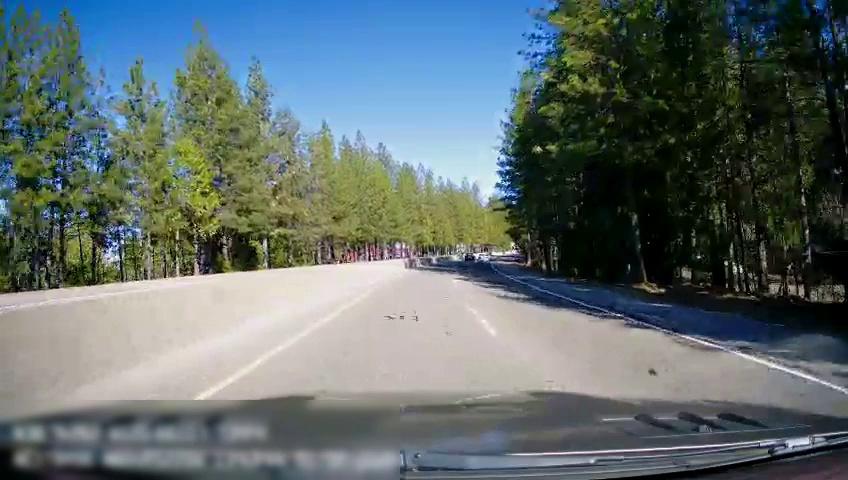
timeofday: Day
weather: Sunny
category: Drivable Space
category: Drivable Space
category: Drivable Space
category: Vehicles | Car
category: Vehicles | Car
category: Lanes | Alternate Lane
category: Lanes | Current Lane
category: Lanes | Alternate Lane
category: Lanes | Opposite Lane